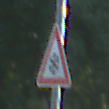
Verkehrszeichen: SchneeOderEisglaette
Umgebung: Outdoor, RoadRail
Tageszeit: MorningAfternoon
Wetter: Clear
Licht: Natural
Jahreszeit: NotSpecified
Kontrast: HighContrast